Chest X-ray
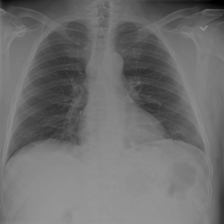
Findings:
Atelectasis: negative
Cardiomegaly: negative
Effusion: negative
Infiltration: negative
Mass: negative
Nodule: negative
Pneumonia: negative
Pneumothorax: negative
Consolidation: negative
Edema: negative
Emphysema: negative
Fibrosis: negative
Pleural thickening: negative
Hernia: negative